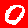
Digit: 0